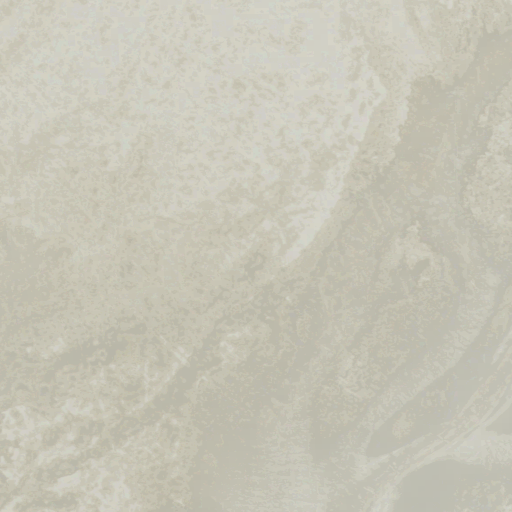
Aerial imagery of valley in Utah named Gold Hill Wash containing shrub and barren land